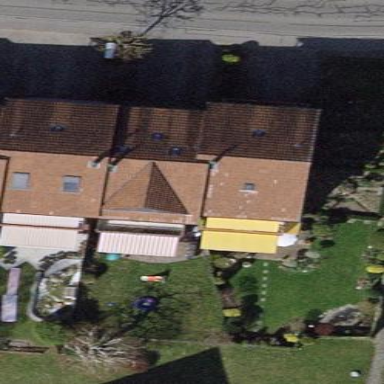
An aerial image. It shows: Terrace-style building with gabled roof.